Field crop: maize
Growth stage: 2
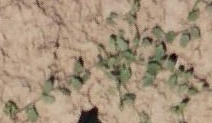
Species: convolvulus